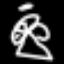
Label: angel